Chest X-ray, AP view. Patient: 42 years old, sex F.
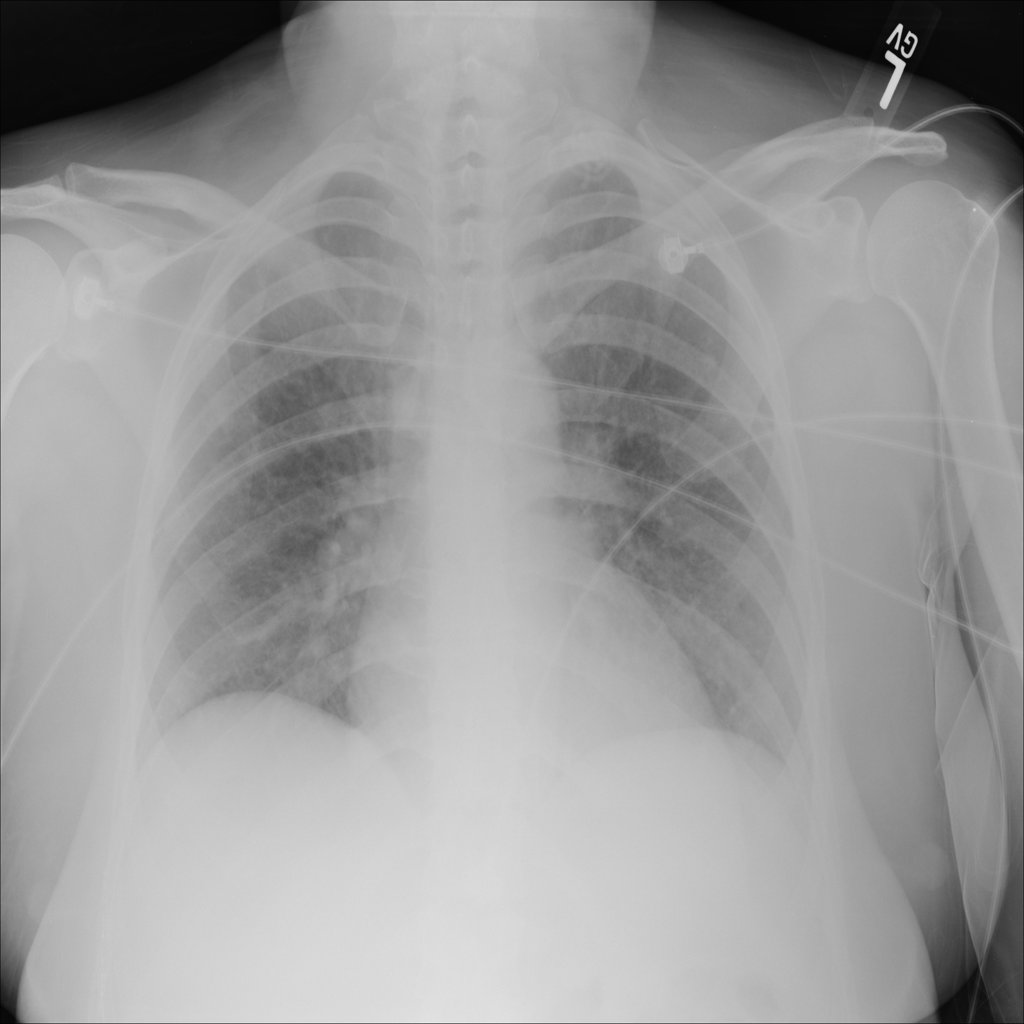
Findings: No Finding